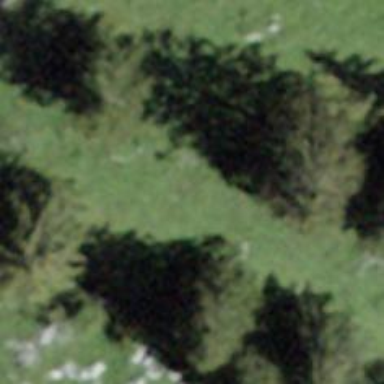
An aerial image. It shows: Beautiful tree in nature.